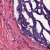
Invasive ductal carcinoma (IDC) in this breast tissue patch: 0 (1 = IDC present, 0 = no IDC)